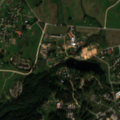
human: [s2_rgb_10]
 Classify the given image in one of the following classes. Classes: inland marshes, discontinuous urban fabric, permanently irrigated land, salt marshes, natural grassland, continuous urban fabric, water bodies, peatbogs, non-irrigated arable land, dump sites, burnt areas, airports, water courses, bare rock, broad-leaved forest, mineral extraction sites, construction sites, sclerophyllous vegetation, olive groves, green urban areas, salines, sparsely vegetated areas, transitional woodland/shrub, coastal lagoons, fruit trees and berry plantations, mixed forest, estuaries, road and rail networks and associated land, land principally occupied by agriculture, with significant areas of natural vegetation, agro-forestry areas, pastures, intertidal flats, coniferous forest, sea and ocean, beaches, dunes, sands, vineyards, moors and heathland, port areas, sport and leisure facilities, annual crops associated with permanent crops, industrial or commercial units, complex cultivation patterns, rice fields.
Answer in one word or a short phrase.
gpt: discontinuous urban fabric, industrial or commercial units, pastures, complex cultivation patterns, coniferous forest, mixed forest